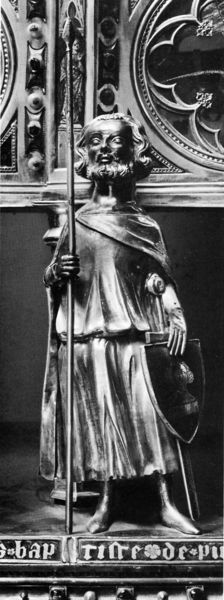
Titel: Karlsreliquiar
Institution: Aachen, Domschatz
Schlagwörter: kopf, mann, umhang, weiß, finger, grau, haar, kleid, mund, nase, schwarz, blick, gürtel, hochformat, rock, bart, augen, bärtig, falten, gesicht, halten, stein, vollbart, hände, gewand, haare, mantel, locken, skulptur, statue, relief, füße, schrift, stab, banner, lanze, glanz, aufrecht, glänzend, metall, bronze, faltenwurf, plastik, podest, foto, fotografie, schild, stolz, schwarzweiß, schwert, säbel, faust, soldat, helm, ritter, wappen, rosette, wächter, heiliger, speer, standbild, skupltur, guß, schld, stabwaffe, skultpru, tia